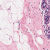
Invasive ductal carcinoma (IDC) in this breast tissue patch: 0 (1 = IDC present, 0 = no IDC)